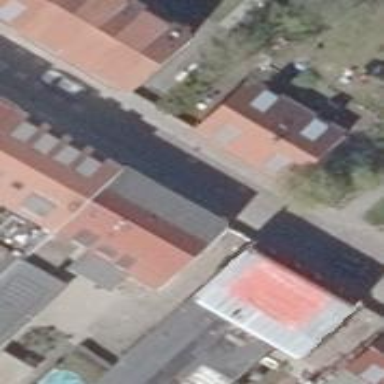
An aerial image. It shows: Saltbox shaped roof on apartment building.